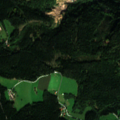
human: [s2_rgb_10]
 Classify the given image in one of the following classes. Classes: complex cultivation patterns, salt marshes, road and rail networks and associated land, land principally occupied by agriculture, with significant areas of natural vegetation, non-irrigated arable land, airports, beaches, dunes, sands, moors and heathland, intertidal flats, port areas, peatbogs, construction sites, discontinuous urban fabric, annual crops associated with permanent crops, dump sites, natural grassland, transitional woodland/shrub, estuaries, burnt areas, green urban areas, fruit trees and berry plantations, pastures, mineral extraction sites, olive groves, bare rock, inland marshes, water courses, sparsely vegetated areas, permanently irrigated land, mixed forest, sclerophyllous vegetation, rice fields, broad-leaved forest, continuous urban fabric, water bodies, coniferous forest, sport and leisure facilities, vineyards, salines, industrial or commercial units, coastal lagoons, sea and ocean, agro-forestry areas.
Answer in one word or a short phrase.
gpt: pastures, coniferous forest, mixed forest